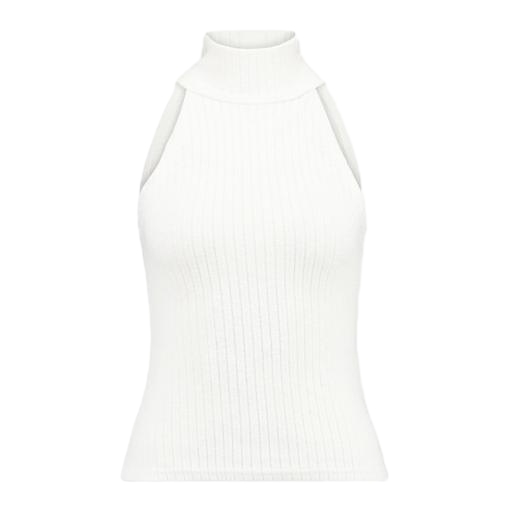
white halter neck tank, white halter top, white high-neck top, white background